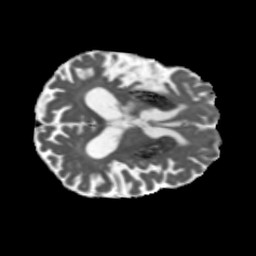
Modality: MD
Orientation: axial
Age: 71
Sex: male
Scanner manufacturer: siemens
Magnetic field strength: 3 T
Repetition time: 5.47 s
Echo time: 0.0854 s